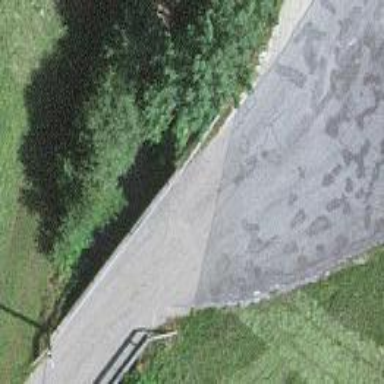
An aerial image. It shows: Unclassified road with asphalt surface crossing bridge.